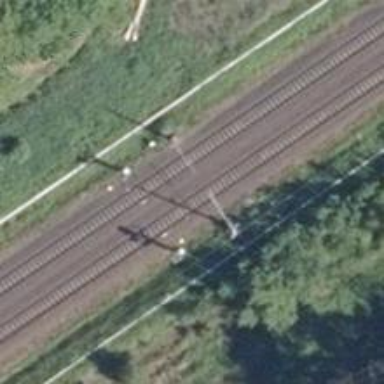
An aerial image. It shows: Railway signal.